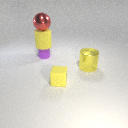
small yellow rubber cube in front of small purple rubber cylinder